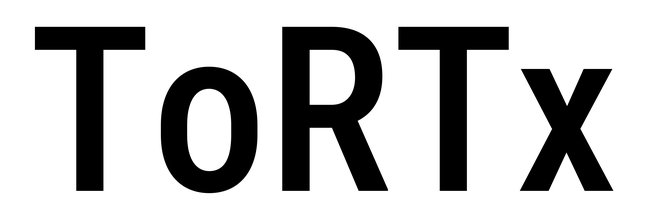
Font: Roboto_Condensed_Medium